Question:
and this a normal thread program
'''
class Counter implements Runnable {
private int currentValue;
public Counter() { currentValue = 0; }
public int getValue() { return currentValue; }
public void run() { // (1) Thread entry point
try {
while (currentValue < 5) {
System.out.println(Thread.currentThread().getName() + ": " + (currentValue++)); // (2) Print thread name.
Thread.sleep(250); // (3) Current thread sleeps.
}
} catch (InterruptedException e) {
System.out.println(Thread.currentThread().getName() + " interrupted.");
}
System.out.println("Exit from thread: " + Thread.currentThread().getName());
}
}
//_______________________________________________________________________________
public class Client {
public static void main(String[] args) {
Counter counterA = new Counter(); // (4) Create a counter.
Thread worker = new Thread(counterA, "Counter A");// (5) Create a new thread.
System.out.println(worker);
worker.start(); // (6) Start the thread.
try {
int val;
do {
val = counterA.getValue(); // (7) Access the counter value.
System.out.println("Counter value read by " + Thread.currentThread().getName()+ ": " + val); // (8) Print thread name.
Thread.sleep(1000); // (9) Current thread sleeps.
} while (val < 5);
} catch (InterruptedException e) {
System.out.println("The main thread is interrupted.");
}
System.out.println("Exit from main() method.");
}
}
'''
and the output is
'''
Thread[Counter A,5,main]
Counter value read by main thread: 0
Counter A: 0
Counter A: 1
Counter A: 2
Counter A: 3
Counter value read by main thread: 4
Counter A: 4
Exit from thread: Counter A
Counter value read by main thread: 5
Exit from main() method.
'''
My question is even though the worker thread was started initially before the Main thread enters it's try block, Main thread execution starts first and then when the Main thread goes to sleep child thread gets into action.
As this picture(taken from "A Programmer's Guide To Java SCJP Certification : A Comprehensive Primer 3rd Edition"
Author: Khalid A Mughal, Rolf W Rasmussen) depicts that when the start method is called on the thread it returns immediately.
Please explain this point that why on invoking start method it return immediately and does the thread get starts on calling the start method. As here on calling the start method it doesn't invoke run method of the class. So when does actually the thread starts ?
Also explain this " the call to the start() method is asynchronous."
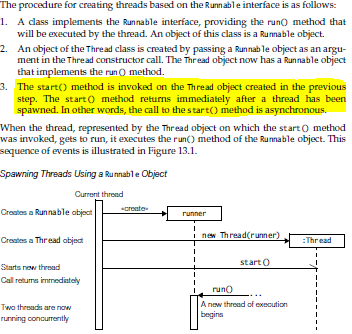
Answer: there are three things that you are missing in your overall analysis.
1. Call to thread's start method is sequential not parallel. Its the call to run method of Thread that is concurrent. So if you have 5 statements in main method that call start, the 5ht is not going t be called first. Thats the 'happens before' guarantee that JVM specs give you. However the run method of 1 first may get called before or after the call to the second start statement. This depends as its more of a CPU time slicing issue rather than program execution.
2. When more than 1 thread runs in your program the order of output is in-deterministic. That's because they run in parallel. You can never be sure that the same program will run in same order on two machines or even in two runs on the same machine. In your question you have posted only 1 output. Run the program like 20 times one after another and match the output. I am sure 2 or 3 would be entirely different.
3. Finally, you are basing your analysis on the order or execution of your concurrent code. That's the biggest blooper programmer make. Concurrent programs are never intended to run in a specific order or sequence. Just try to make your Runnable work an atomic mutually exclusive task (mutually exclusive to the rest of program or even to other Runnables) and track its own execution. Dont mix Threads together.